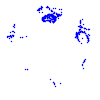
Particle: kaon